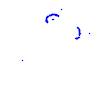
Particle: proton